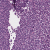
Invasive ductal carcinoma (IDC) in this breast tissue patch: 1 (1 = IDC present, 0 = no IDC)